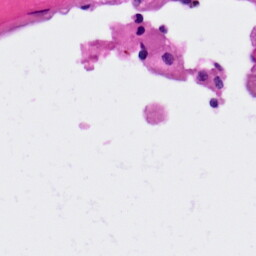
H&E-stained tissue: Lung